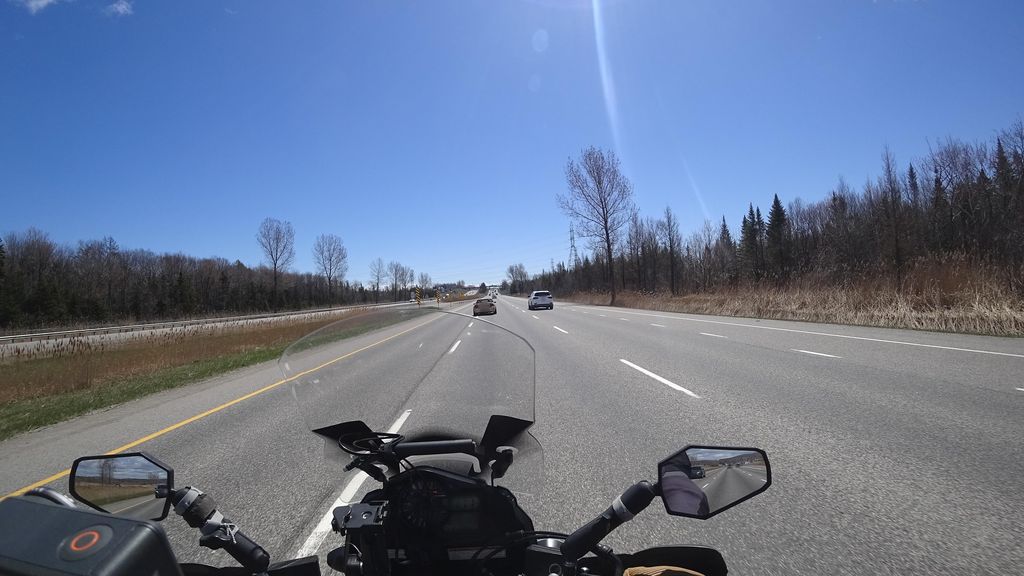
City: quebec_city